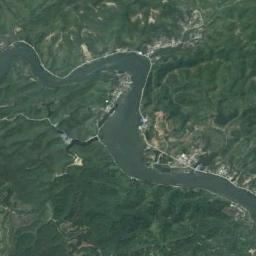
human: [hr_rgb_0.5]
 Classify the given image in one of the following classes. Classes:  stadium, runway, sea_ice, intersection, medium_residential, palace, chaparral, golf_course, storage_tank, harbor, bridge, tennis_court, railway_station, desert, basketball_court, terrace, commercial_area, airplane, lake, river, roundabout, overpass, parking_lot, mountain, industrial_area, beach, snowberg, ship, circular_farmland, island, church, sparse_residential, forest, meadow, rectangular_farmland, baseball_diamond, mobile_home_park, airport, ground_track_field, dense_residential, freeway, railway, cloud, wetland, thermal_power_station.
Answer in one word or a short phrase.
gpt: river